Question: I am using Bootstrap 3. Here is my HTML page:

As you can see the star is downside to the title. I want to align with title
Here is my html code:
'''
<p class="pull-right visible-xs">
<h3><center>2000 Cadillac Eldorado Esc (Prospect heights) $3500
<button type="button" class="btn bookmark" id="1799" >
<span class="
glyphicon glyphicon-star-empty "></span>
</button>
</center>
</h3>
</p>
'''
and css:
'''
button.bookmark {
border:none;
background: none;
padding: 0;
}
.btn.bookmark .glyphicon {
line-height: inherit;
vertical-align: middle;
}
'''
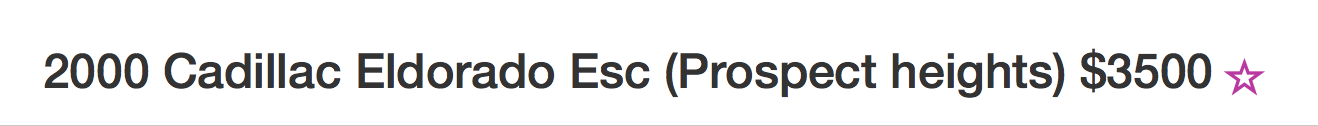
Answer: My answer to your <URL> only works when the icon is adjacent to a '.btn'.
The idea being that the two align perfectly as if they were two '.btn's.
In this case you don't need the '.btn' class, you can just set the vertical align on the button.
'''
<button type="button" class="bookmark" id="1799">
button.bookmark {
border:none;
background: none;
padding: 0;
vertical-align: middle;
}
'''
<URL>